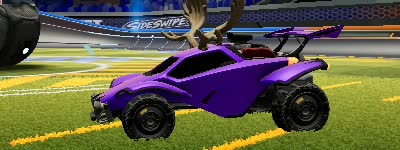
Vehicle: octane